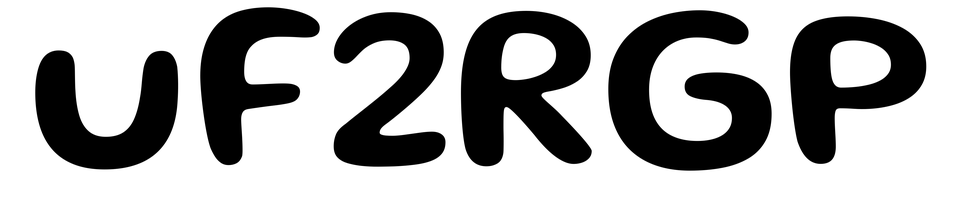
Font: Gluten_Medium